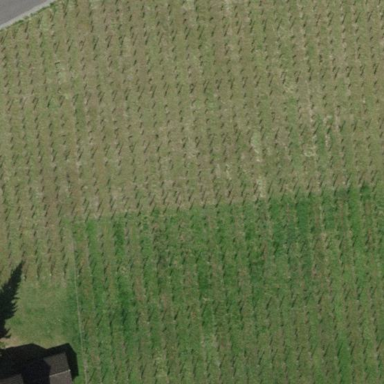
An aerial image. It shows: Vineyard.